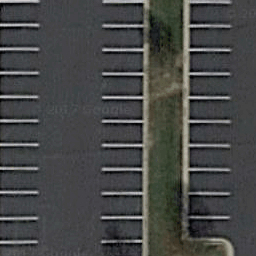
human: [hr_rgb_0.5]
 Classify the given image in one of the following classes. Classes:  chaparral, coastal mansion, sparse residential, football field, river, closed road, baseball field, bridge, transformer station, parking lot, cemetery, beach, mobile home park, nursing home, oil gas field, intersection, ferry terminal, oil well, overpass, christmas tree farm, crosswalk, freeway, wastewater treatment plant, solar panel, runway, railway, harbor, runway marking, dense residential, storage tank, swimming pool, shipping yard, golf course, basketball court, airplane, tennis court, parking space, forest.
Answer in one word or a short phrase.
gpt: parking space